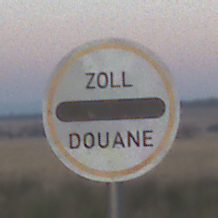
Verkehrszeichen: Zollstelle
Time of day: SunriseSunset
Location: Outdoor (Nature)
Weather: Clear
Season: Winter
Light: Natural